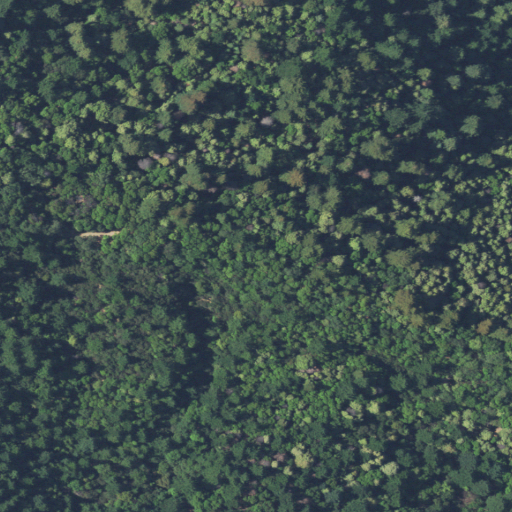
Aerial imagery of ridge(s) in California named Buck Knoll Ridge containing only grassland